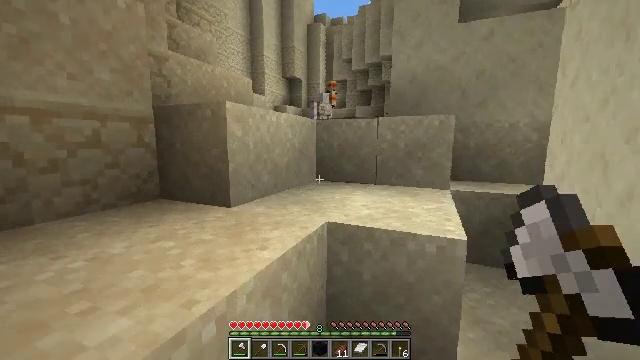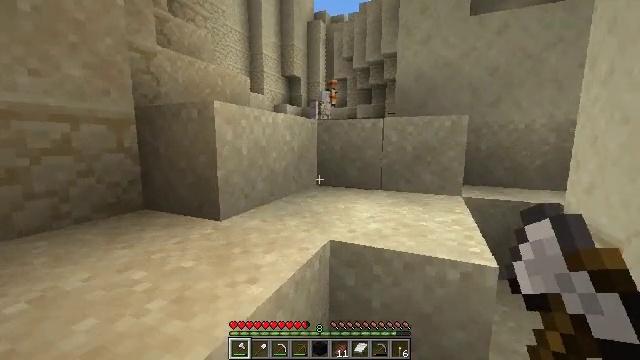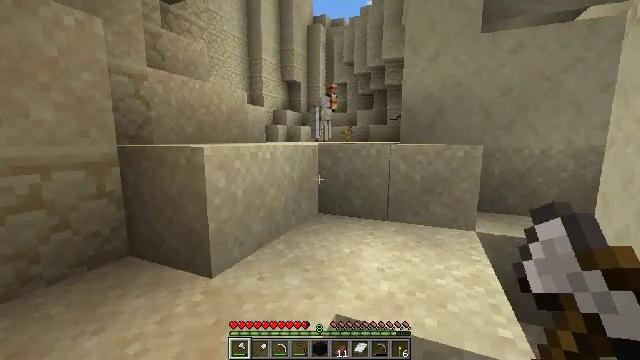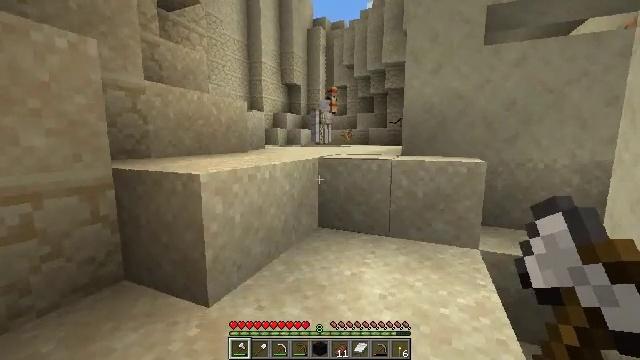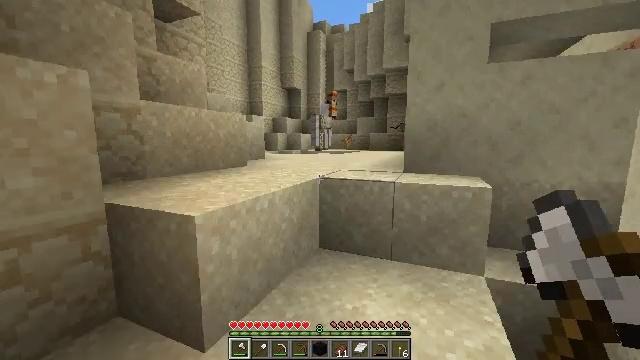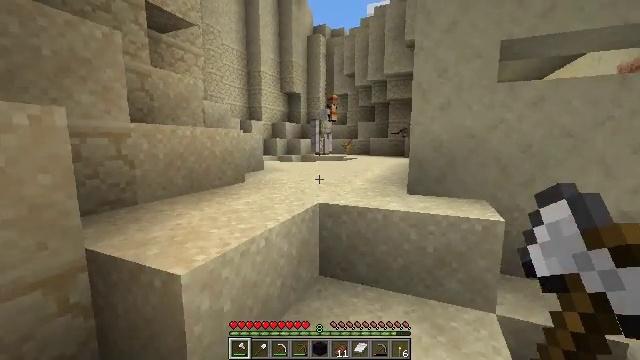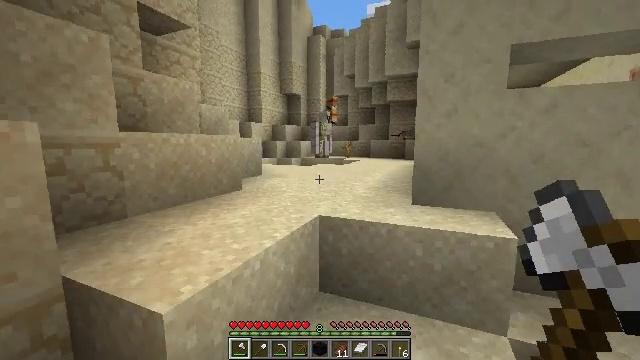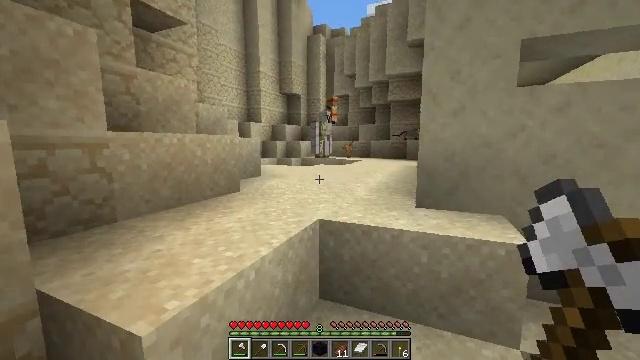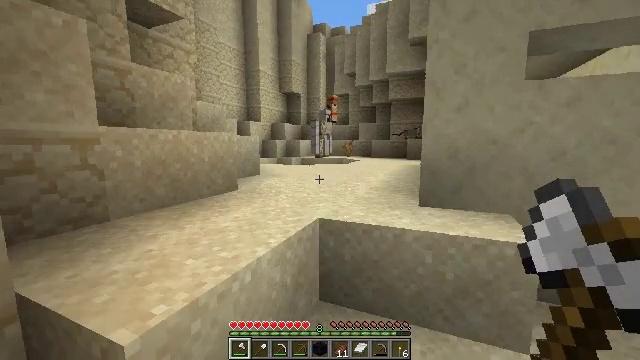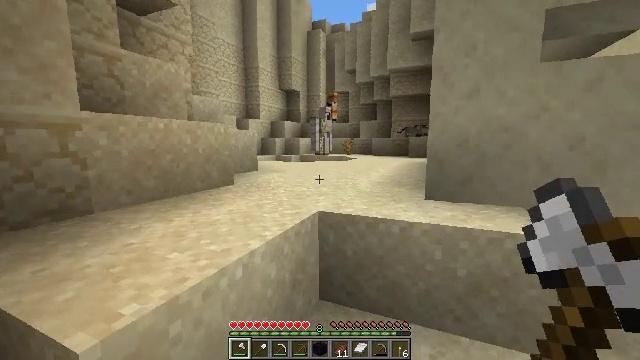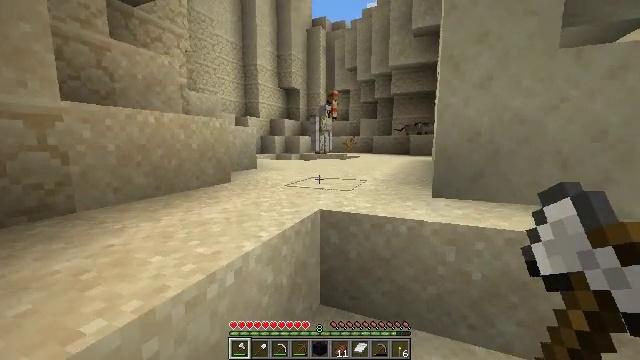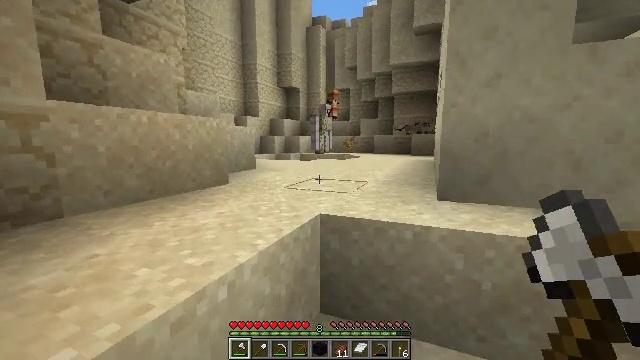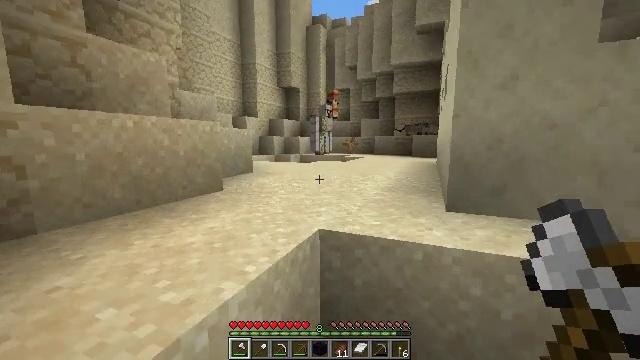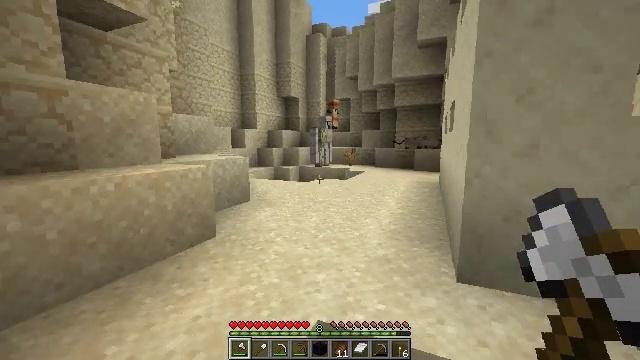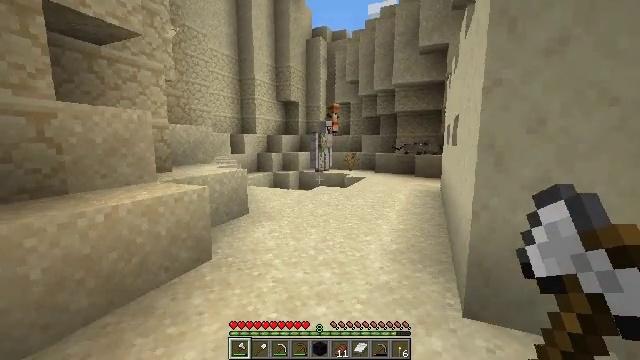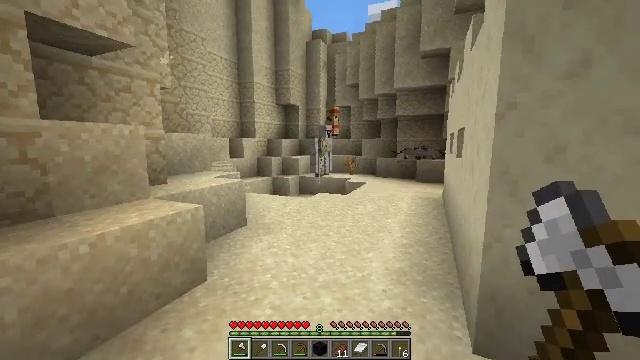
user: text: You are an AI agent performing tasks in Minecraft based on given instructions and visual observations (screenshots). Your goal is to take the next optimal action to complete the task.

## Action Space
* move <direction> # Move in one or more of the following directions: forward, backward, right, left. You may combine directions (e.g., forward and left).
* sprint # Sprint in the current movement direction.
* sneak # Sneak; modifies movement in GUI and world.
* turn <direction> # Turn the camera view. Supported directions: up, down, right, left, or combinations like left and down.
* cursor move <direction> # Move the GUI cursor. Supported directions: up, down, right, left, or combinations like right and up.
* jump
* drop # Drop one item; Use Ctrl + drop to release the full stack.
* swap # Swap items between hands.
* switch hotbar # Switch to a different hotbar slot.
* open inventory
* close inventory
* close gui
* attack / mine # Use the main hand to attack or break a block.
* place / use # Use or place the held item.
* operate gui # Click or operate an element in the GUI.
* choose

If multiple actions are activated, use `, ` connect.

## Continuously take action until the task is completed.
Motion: motion action
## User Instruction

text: Gather beetroots by breaking the plants.
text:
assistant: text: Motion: move forward
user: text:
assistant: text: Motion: move forward, jump
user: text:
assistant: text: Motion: move forward, jump
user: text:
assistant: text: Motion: move forward, jump
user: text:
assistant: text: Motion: move forward, jump
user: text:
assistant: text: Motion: move forward
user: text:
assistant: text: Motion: move forward
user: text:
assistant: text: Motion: move forward
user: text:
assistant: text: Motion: move forward
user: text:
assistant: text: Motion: move forward
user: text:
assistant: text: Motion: move forward
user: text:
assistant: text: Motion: move forward, jump
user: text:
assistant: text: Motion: move forward, jump
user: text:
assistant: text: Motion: move forward, jump
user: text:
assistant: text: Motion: move forward, jump
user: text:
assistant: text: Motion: move forward
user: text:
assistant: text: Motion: move forward
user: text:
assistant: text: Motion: move forward
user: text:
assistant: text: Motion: move forward
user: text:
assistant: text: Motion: move forward
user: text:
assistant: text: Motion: move forward
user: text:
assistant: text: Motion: move forward
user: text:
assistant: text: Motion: move forward
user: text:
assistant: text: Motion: no_op
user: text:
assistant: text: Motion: move forward
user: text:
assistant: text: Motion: move forward, turn right
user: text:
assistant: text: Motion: move forward, turn right
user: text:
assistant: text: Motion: no_op
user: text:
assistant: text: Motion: move forward
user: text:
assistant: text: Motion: move forward